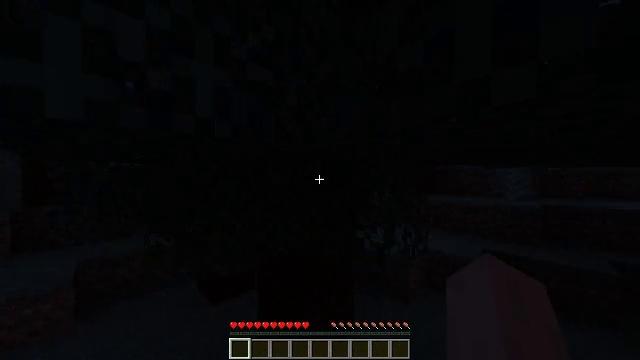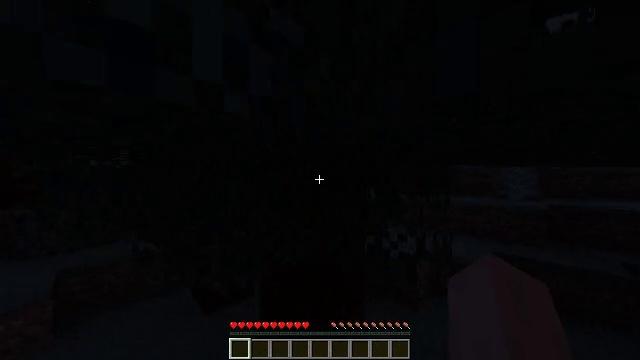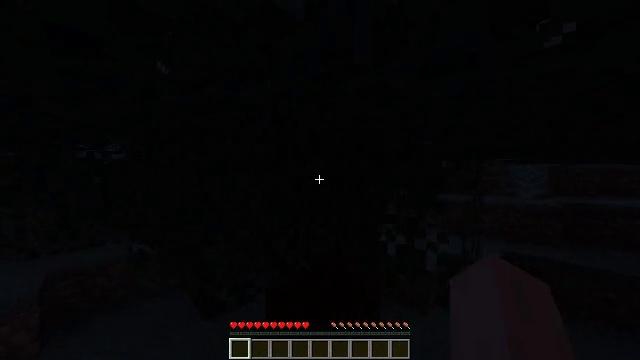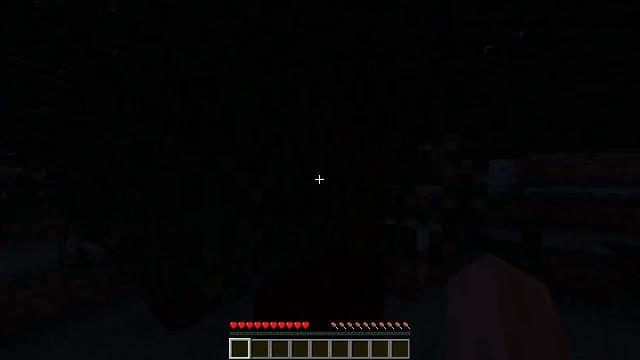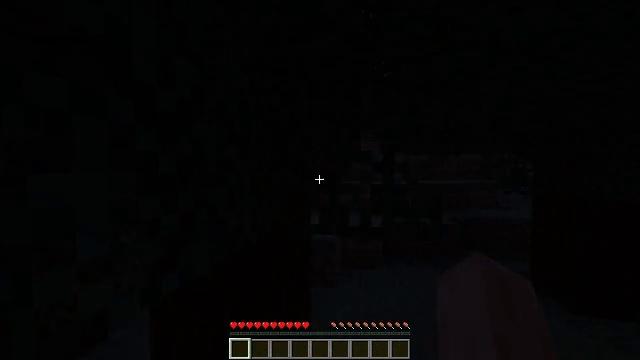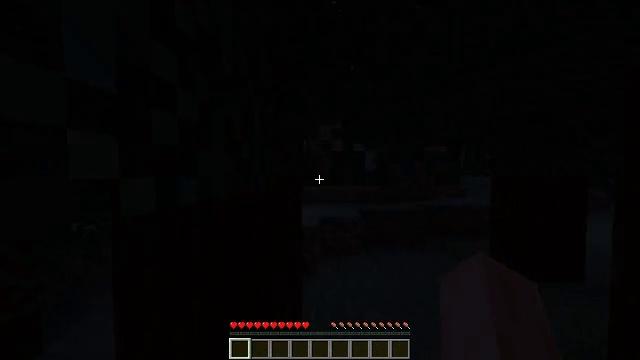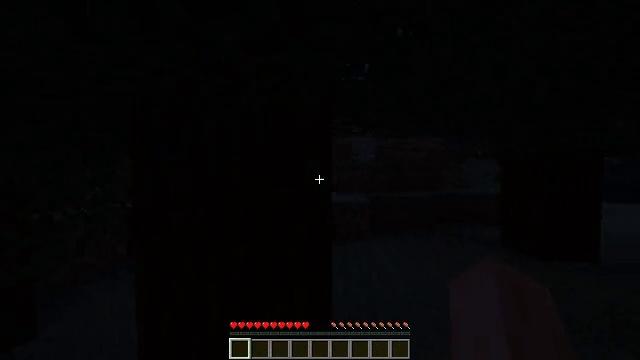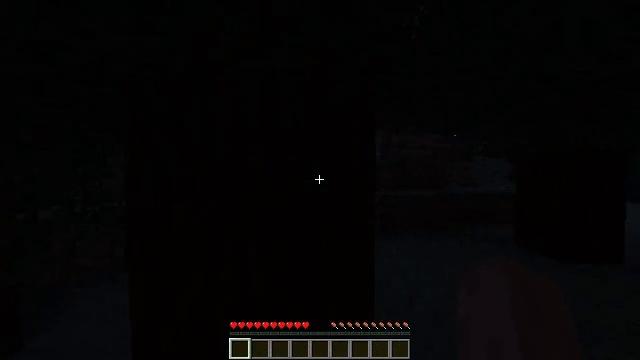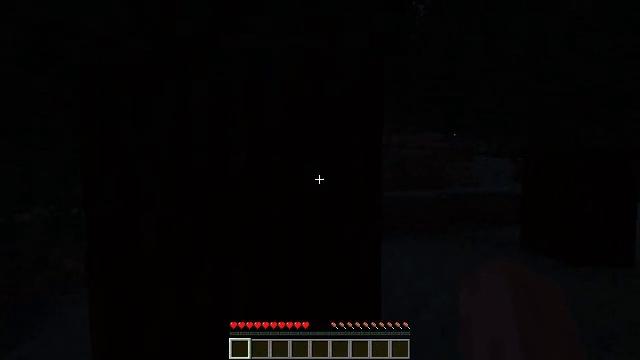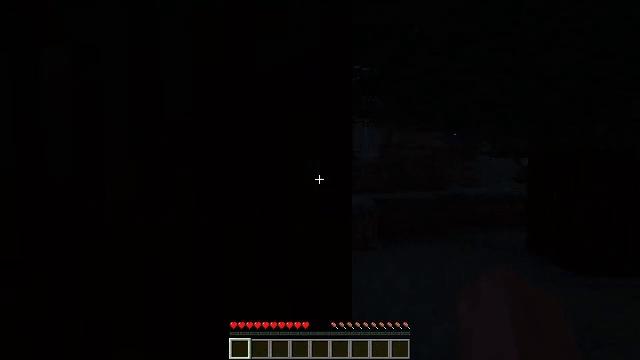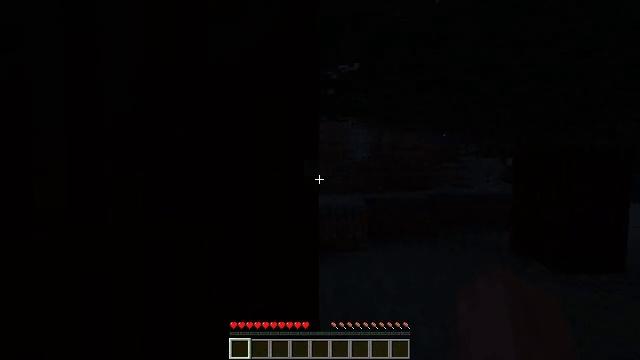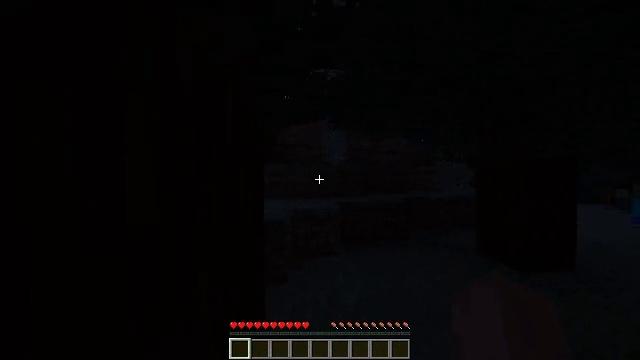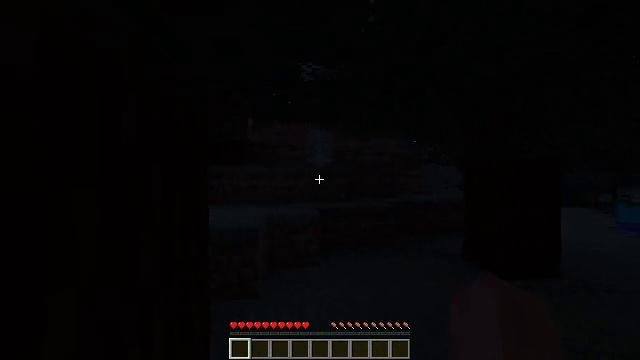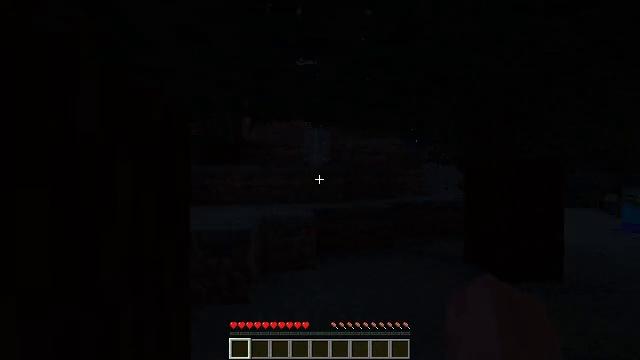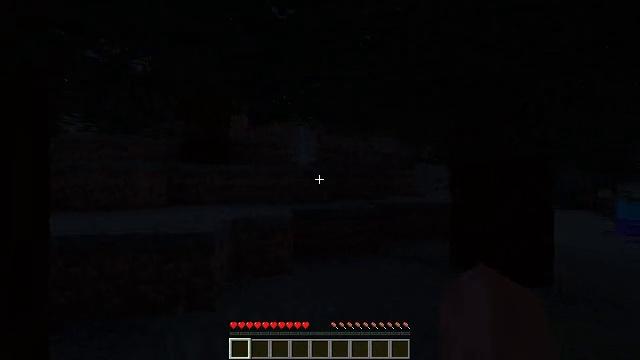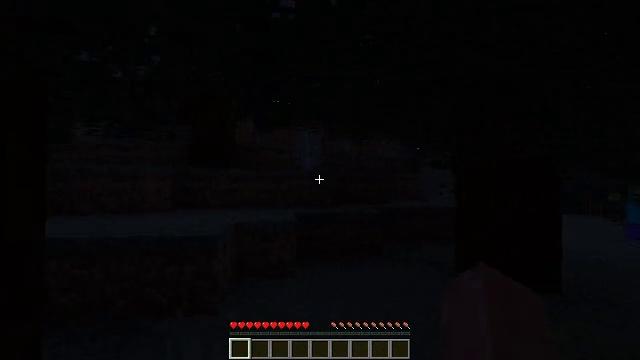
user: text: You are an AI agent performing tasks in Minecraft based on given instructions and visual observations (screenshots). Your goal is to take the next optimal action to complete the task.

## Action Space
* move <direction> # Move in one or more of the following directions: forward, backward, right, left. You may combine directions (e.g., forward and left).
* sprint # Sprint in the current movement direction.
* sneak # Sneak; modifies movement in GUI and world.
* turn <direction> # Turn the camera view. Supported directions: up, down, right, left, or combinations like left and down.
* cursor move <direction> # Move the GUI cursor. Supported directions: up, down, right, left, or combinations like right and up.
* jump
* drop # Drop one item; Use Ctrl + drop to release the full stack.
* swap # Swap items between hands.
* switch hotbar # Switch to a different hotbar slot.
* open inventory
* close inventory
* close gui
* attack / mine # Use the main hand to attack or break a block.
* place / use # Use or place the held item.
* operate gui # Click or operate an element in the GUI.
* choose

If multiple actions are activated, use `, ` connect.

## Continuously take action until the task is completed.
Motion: motion action
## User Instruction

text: Gather red mushroom blocks from the giant mushroom.
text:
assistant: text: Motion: move forward and move left, sprint, turn right, jump
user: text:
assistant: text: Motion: move forward and move left, sprint, jump
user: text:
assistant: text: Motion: move forward and move left, sprint, turn right, jump
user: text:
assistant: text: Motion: move forward, sprint, turn right
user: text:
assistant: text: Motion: move forward and move right, sprint, turn right
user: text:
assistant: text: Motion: move forward and move right, sprint, turn right
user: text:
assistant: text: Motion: move forward and move right, sprint
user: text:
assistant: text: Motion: move forward and move right, sprint
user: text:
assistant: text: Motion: move forward and move right, sprint
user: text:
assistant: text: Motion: move forward and move right, sprint, turn right
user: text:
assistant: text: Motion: move forward and move right, sprint, turn right
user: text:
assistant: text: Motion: move forward and move right, sprint, turn right
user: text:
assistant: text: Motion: move forward and move right, sprint
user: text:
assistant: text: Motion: move forward and move right, sprint
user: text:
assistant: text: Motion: move forward and move right, sprint, turn left and up
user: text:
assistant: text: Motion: move forward and move right, sprint, turn left and up
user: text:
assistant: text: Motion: move forward and move right, sprint, turn left
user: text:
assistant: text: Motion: move forward and move right, sprint, turn left
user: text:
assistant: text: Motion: move forward and move right, sprint, turn left
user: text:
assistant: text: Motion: move forward and move right, sprint, turn left
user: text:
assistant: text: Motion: move forward, sprint, turn left
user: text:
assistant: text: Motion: move forward, sprint, turn left
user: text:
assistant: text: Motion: move forward, sprint, turn left
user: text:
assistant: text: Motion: move forward, sprint, turn left
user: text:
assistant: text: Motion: move forward, sprint, turn left
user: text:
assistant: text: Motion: move forward, sprint
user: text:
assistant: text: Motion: move forward, sprint, jump
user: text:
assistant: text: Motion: move forward, sprint, jump
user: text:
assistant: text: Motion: move forward, sprint, jump
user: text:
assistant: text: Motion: move forward, sprint, jump